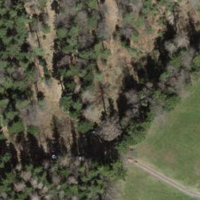
EUNIS habitat code: 43
Species observed at this site:
Salvia glutinosa